Aerial crown-view tile of a tropical tree (Barro Colorado Island, Panama), acquired 20250818:
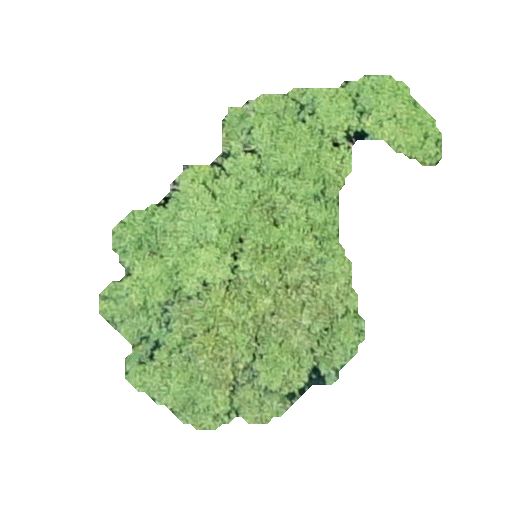
Species: Sloanea terniflora
GBIF accepted scientific name: Sloanea terniflora
Crown area: 96.918 m²